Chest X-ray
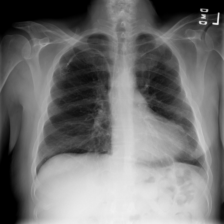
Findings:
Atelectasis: positive
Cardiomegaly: negative
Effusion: negative
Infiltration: negative
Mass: negative
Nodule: negative
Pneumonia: negative
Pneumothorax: negative
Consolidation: negative
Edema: negative
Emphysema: negative
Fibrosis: negative
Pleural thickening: positive
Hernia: negative